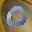
Label: 0